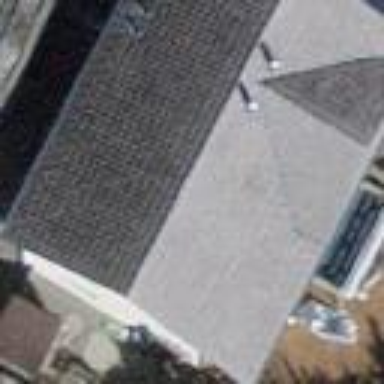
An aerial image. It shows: Building with tiled roof.